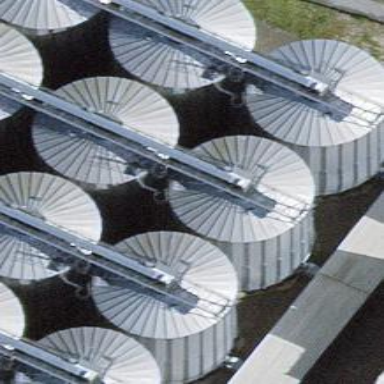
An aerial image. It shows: Storage tank with man-made structure.